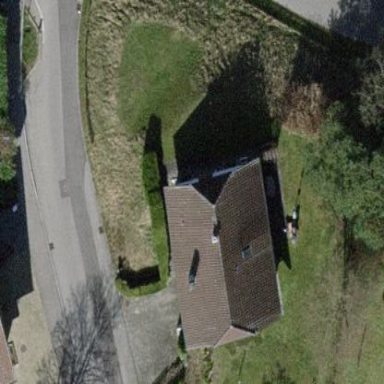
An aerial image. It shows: Half-hipped roof building.